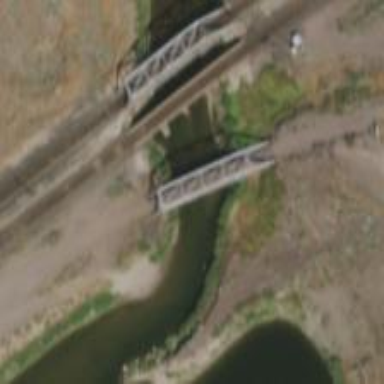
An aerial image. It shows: Service road passing over truss bridge.